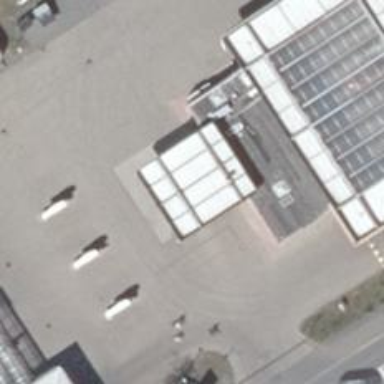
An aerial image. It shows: Car repair shop.